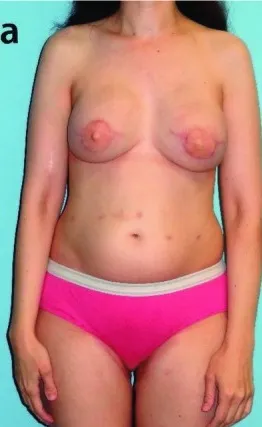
Thirteen-month postoperative frontal.
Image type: medical_photograph (skin_photograph)